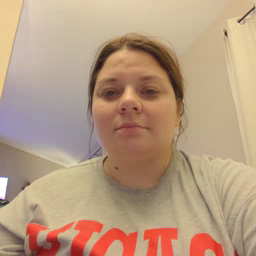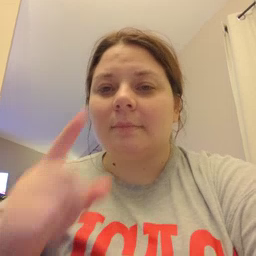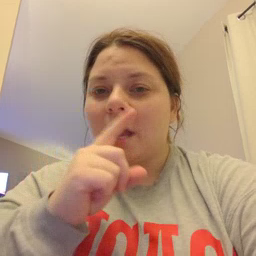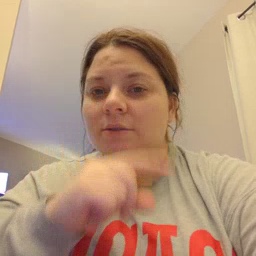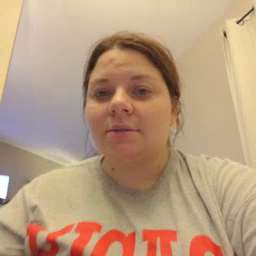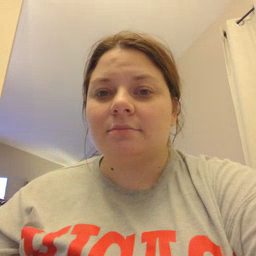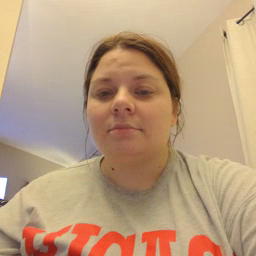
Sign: mouse